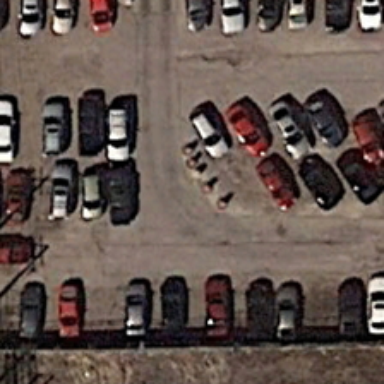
Many cars are parked in a wild parking lot .